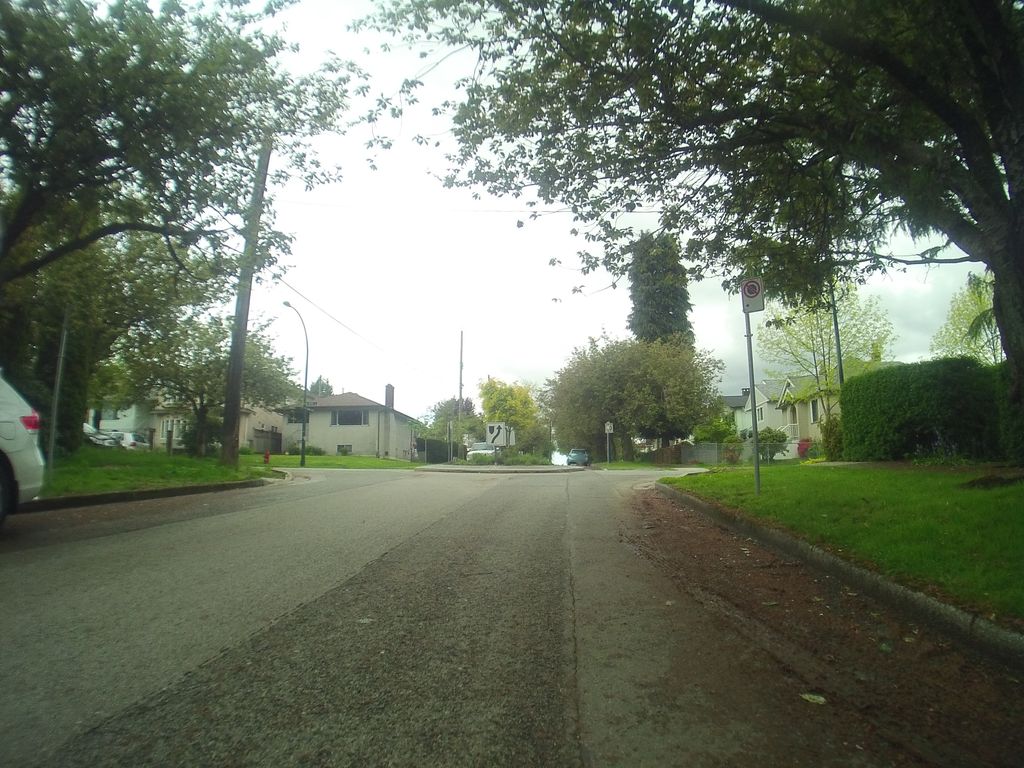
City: vancouver